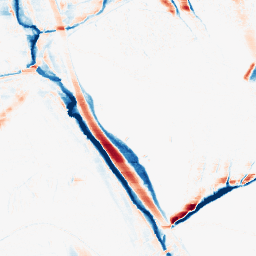
Category: morphological
Decomposition family: morphological_ellipse
Decomposition parameters: operation: average
width: 5
height: 20
Upsampling method: bicubic
Upsampling parameters: scale: 8
Upsampling scale: 8